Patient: sex F, age 67
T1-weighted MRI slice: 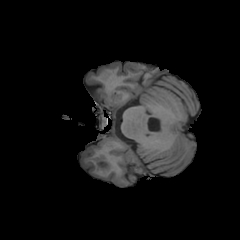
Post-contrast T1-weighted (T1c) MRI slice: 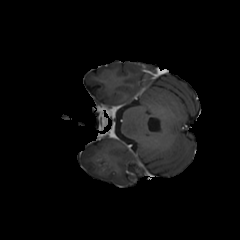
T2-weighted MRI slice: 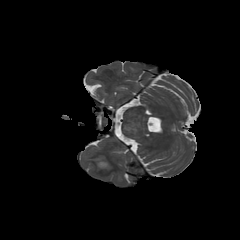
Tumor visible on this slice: yes
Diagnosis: Glioblastoma, IDH-wildtype
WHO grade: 4